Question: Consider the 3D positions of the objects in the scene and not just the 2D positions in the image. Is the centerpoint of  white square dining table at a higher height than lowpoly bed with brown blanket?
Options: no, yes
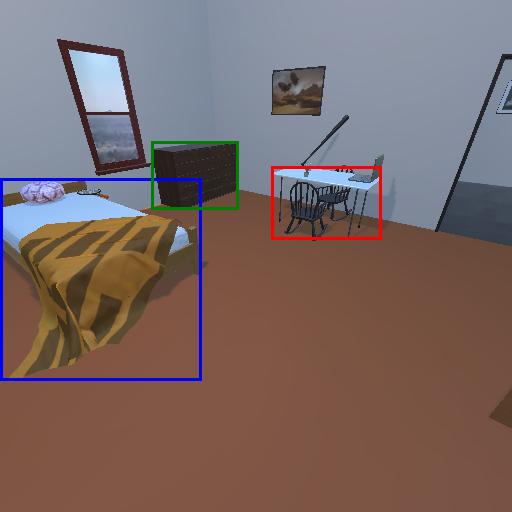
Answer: no